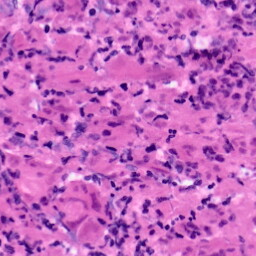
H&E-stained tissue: Pancreatic